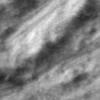
Label: no_change